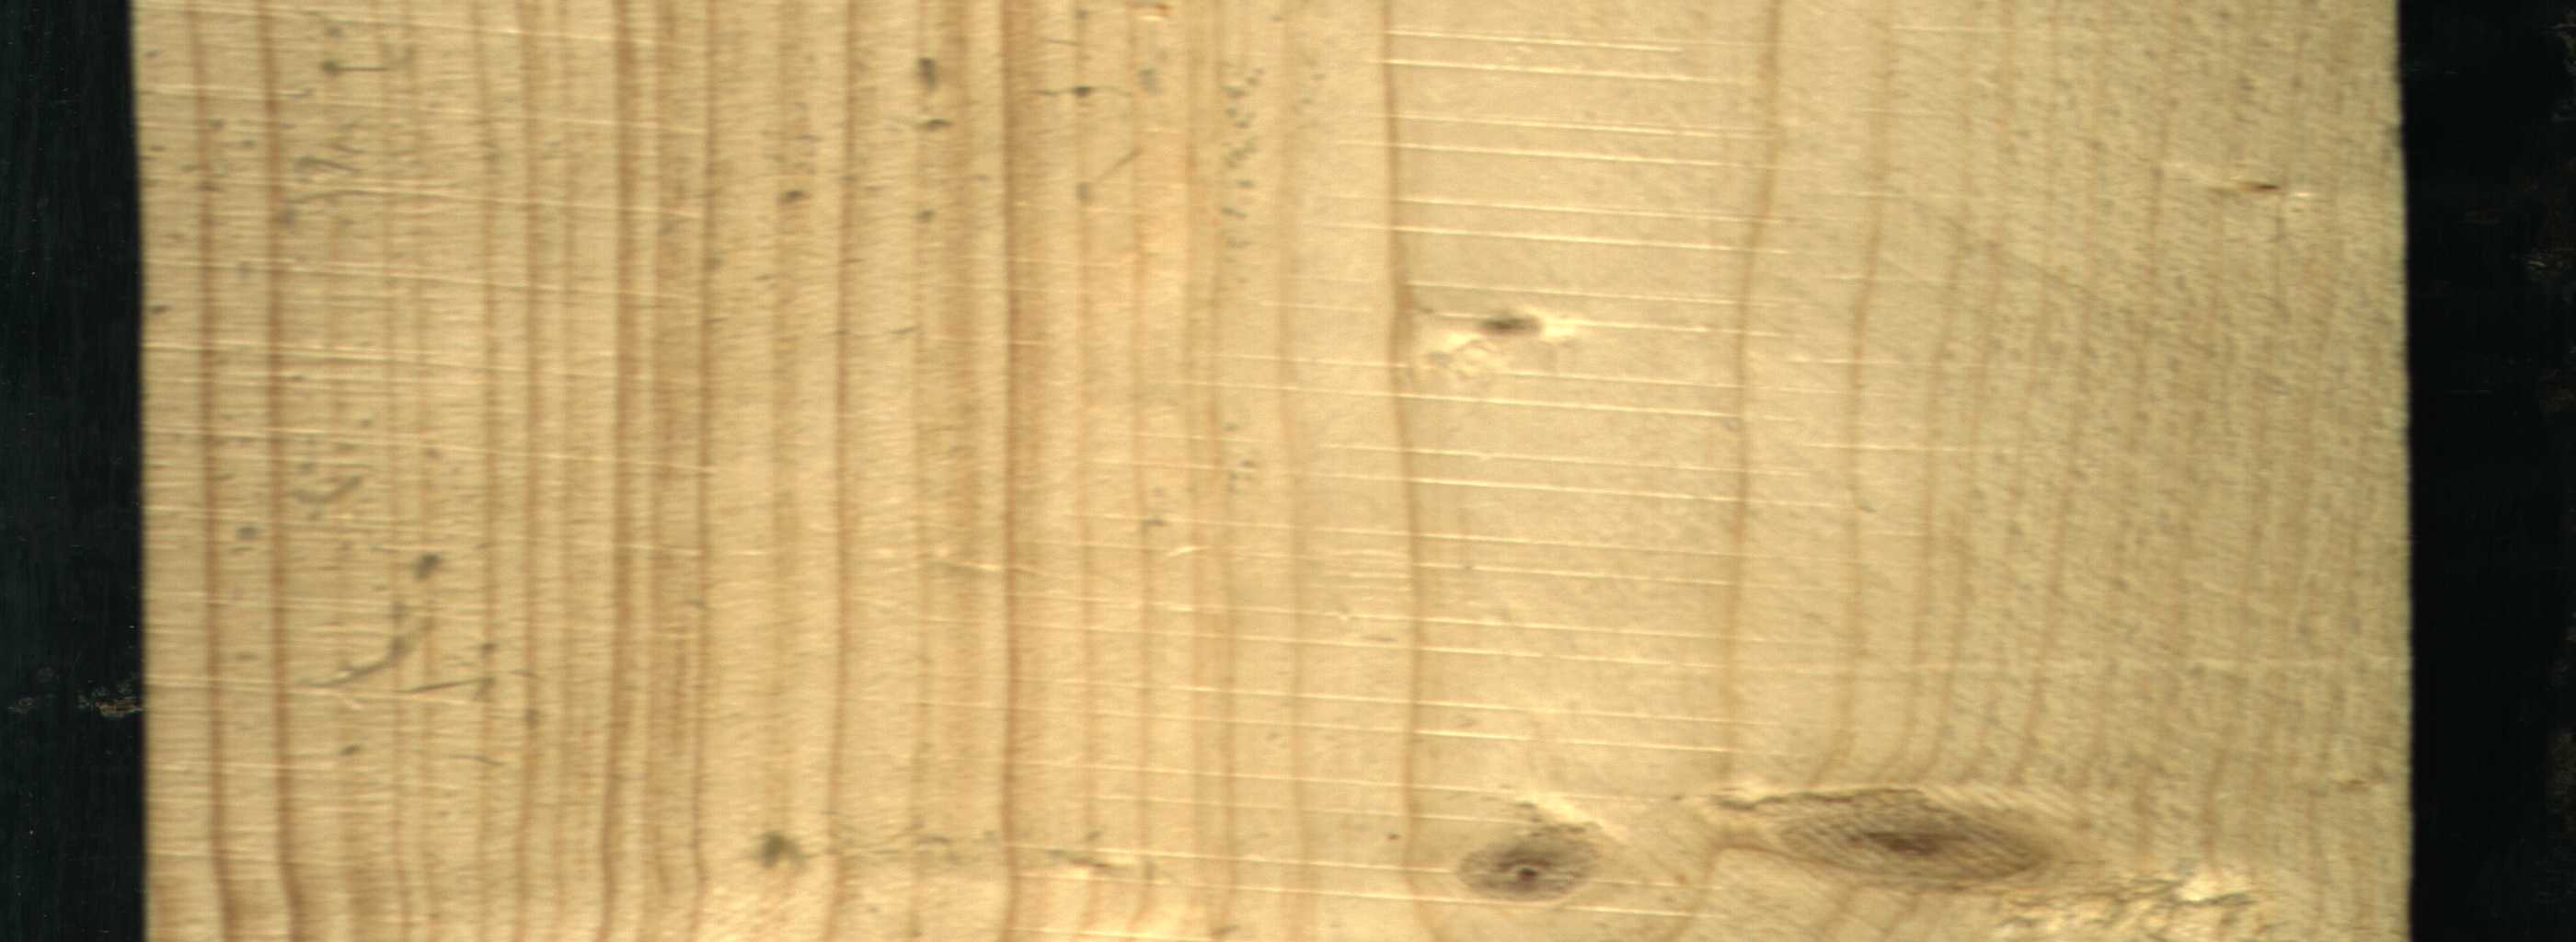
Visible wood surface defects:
Live_Knot
Live_Knot
Live_Knot